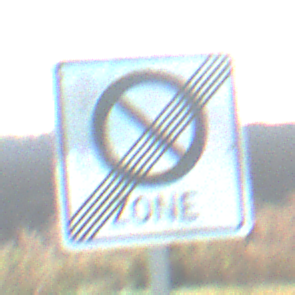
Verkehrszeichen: EndeEingeschraenktesHalteverbotZone
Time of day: MorningAfternoon
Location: Outdoor (Nature)
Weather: Clear
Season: Autumn
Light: Natural